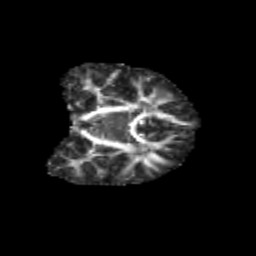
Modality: FA
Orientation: coronal
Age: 12
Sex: female
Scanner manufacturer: siemens
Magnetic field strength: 3 T
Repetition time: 3.8 s
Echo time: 0.07 s